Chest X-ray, PA view. Patient: 52 years old, sex F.
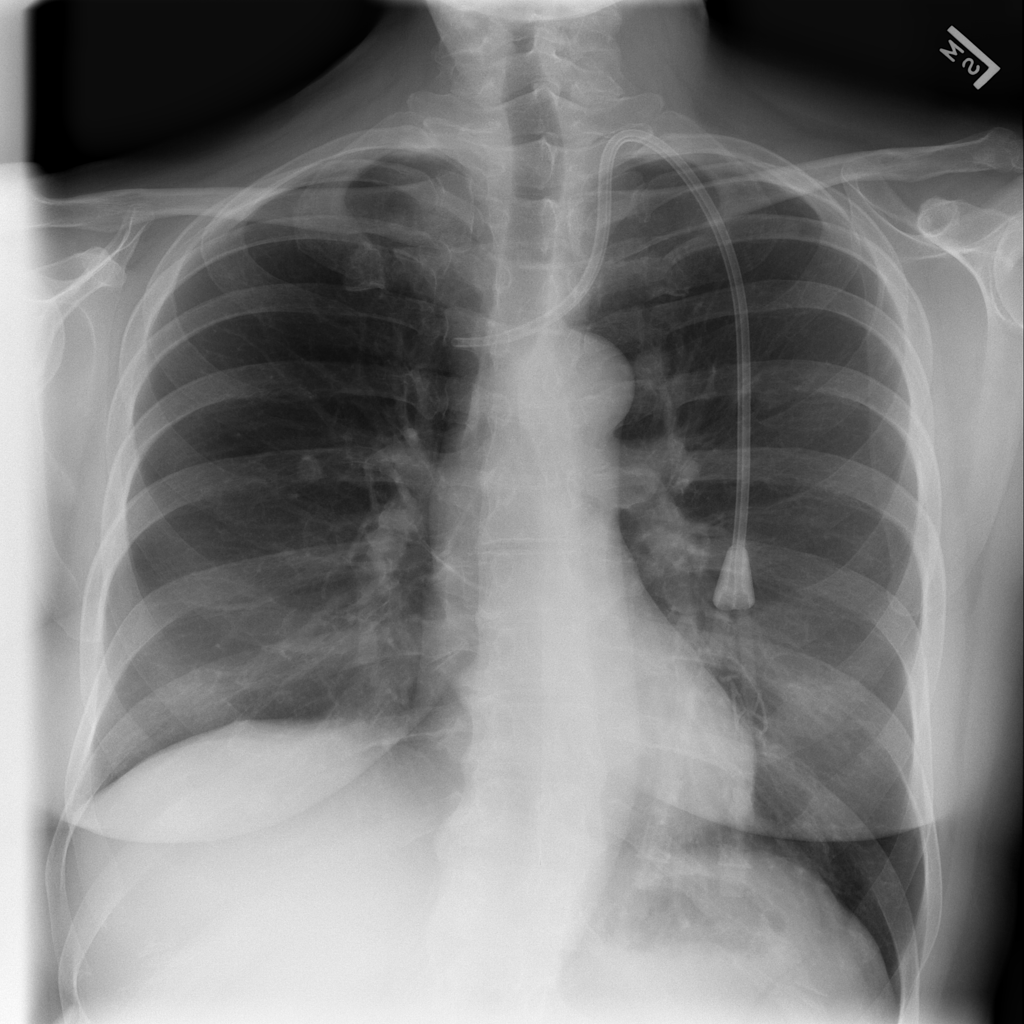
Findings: Effusion